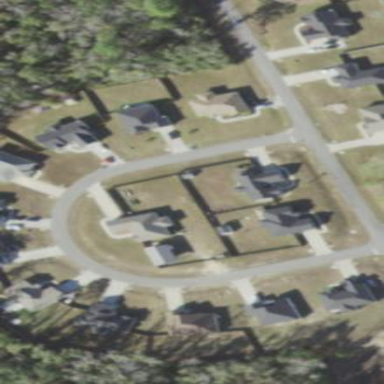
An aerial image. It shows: This residential area consists of single-family homes.